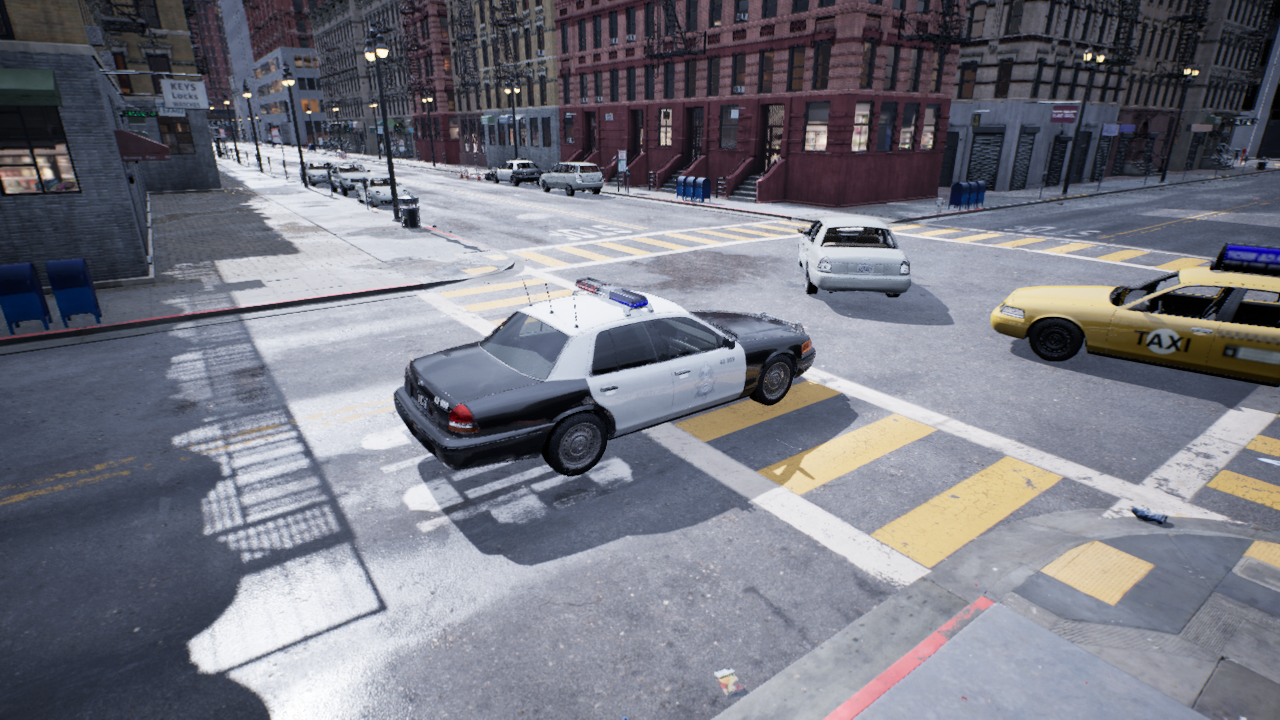
Venue: residential
Lighting: overcast
Vehicle rig: sedan